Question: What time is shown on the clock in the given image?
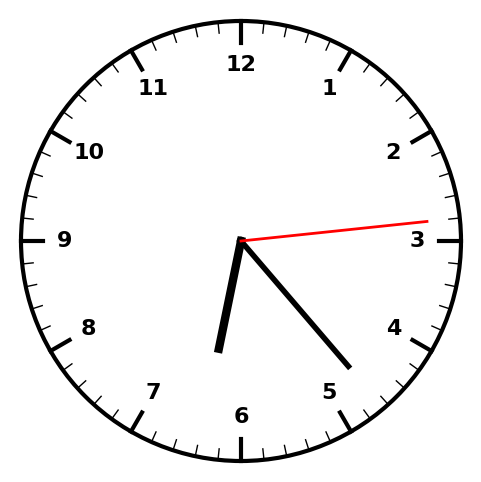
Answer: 06:23:14